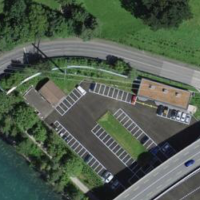
EUNIS habitat code: 24
Species observed at this site:
Symphoricarpos albus